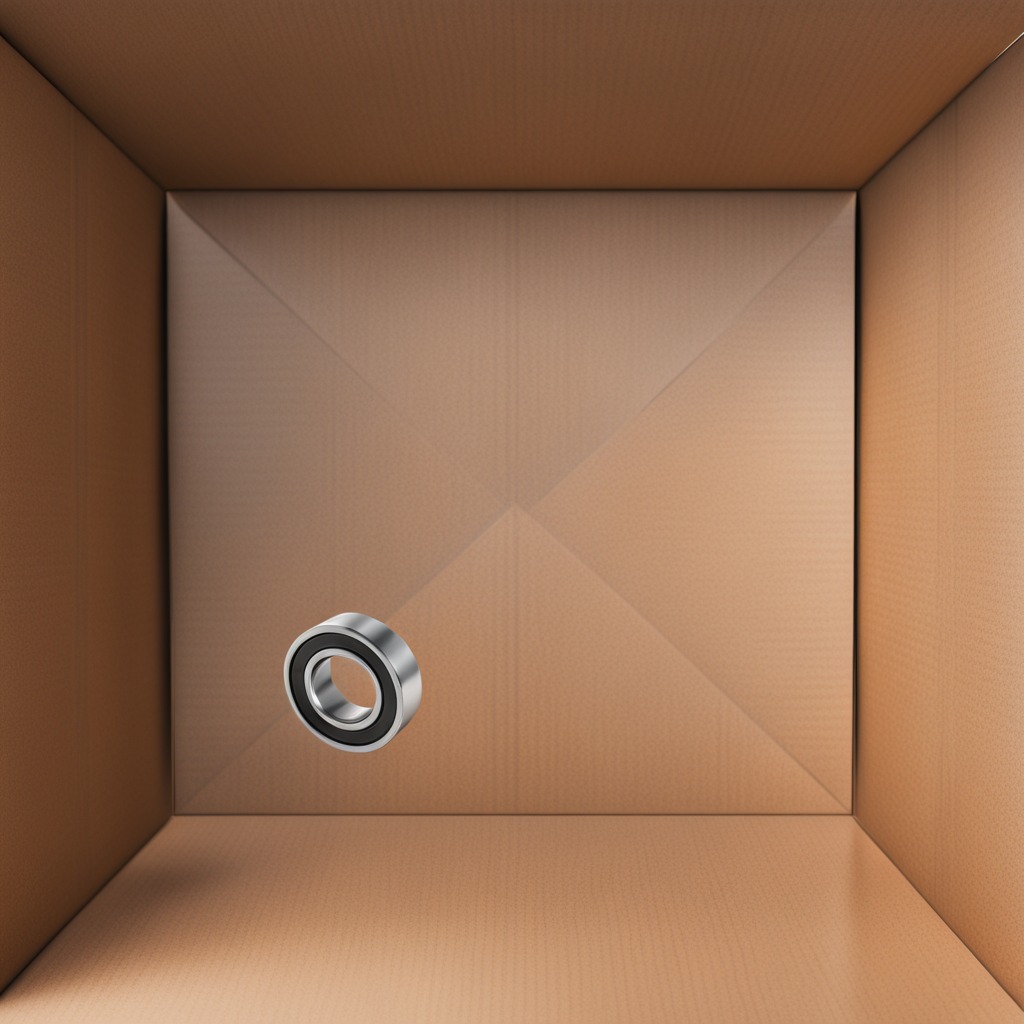
A metal ball bearing lies on the cardboard box surface.